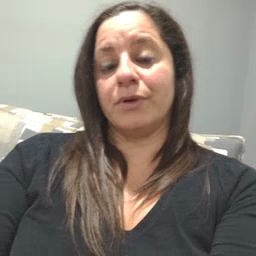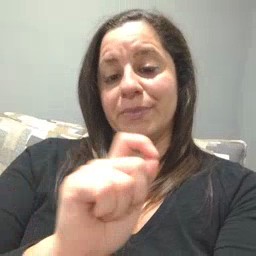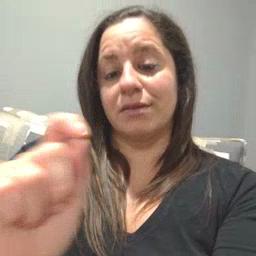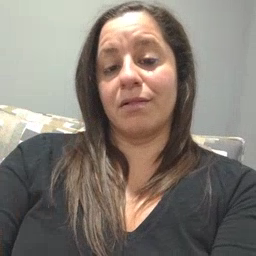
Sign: pencil